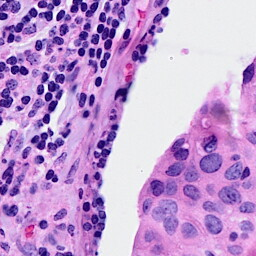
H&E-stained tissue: Breast